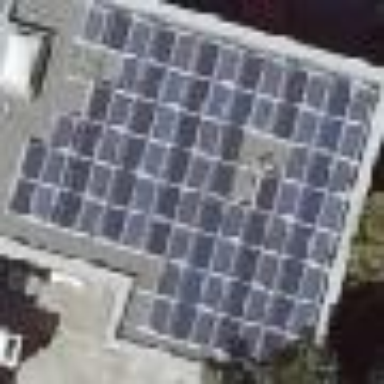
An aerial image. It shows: Solar photovoltaic panel generator providing electricity through small installation on the roof. The generator consists of 88 solar modules.